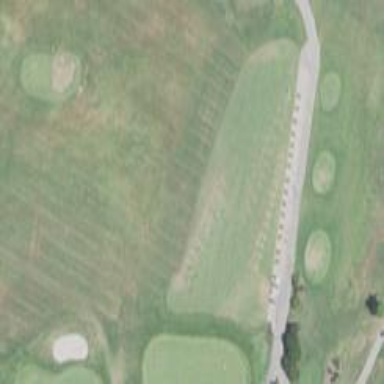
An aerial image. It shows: Golf tee on grassy land.